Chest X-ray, AP view. Patient: 24 years old, sex M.
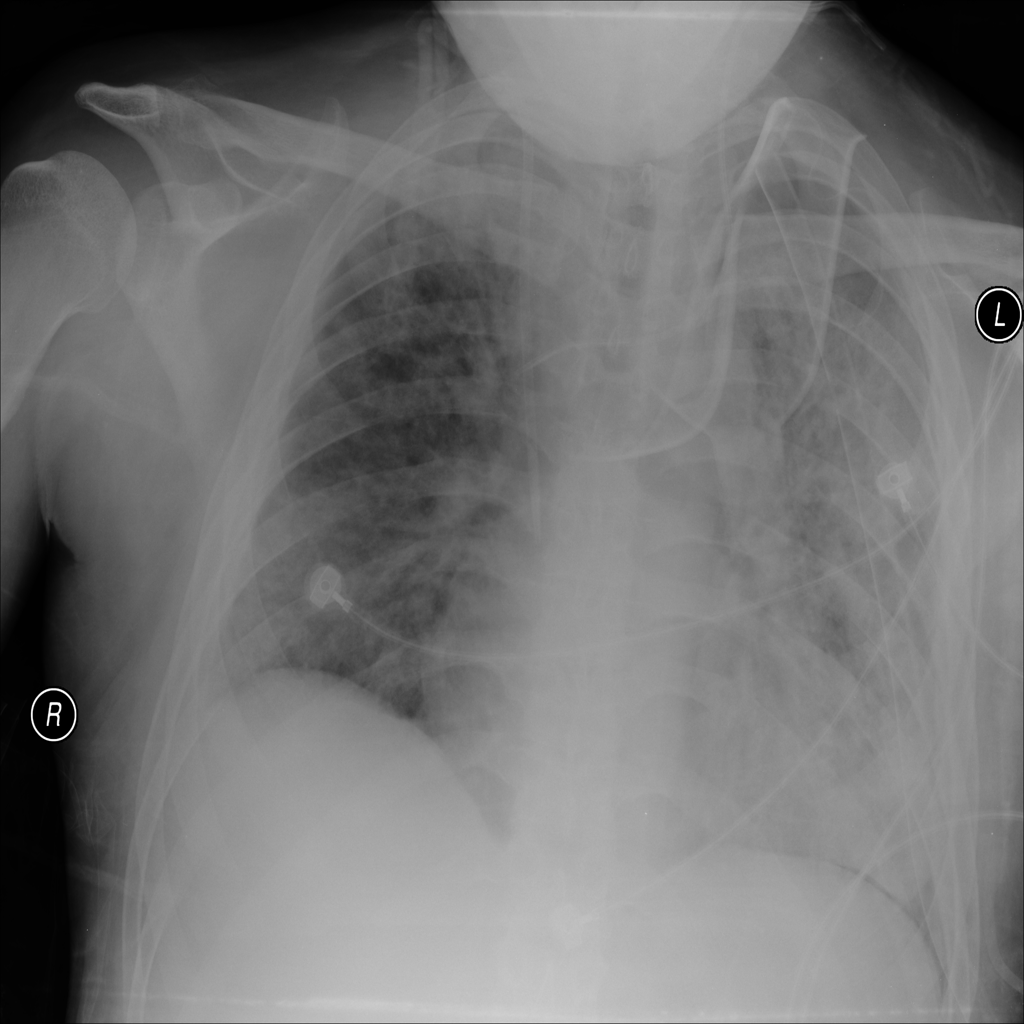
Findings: No Finding